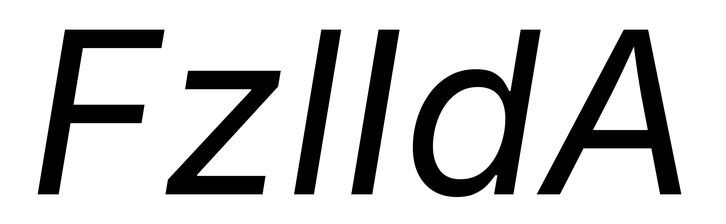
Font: Inter-Italic_Italic